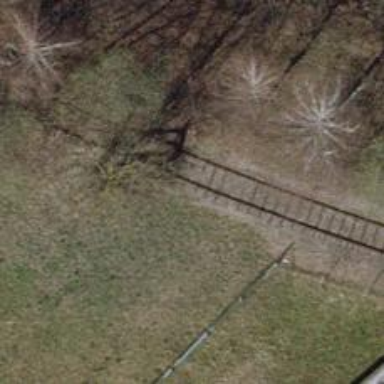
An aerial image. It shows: Railway buffer stop.